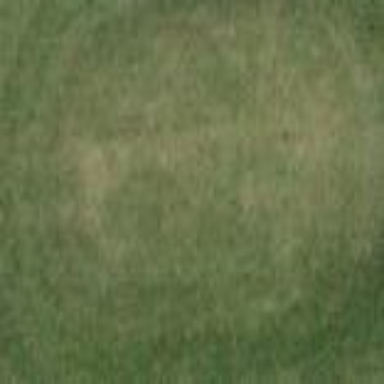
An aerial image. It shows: Grassy area designated as golf tee.